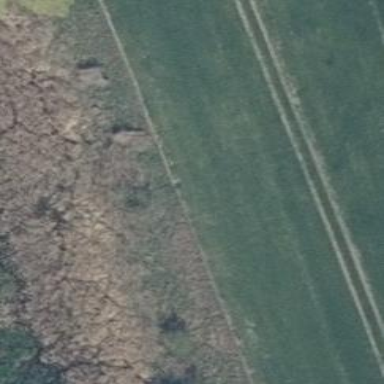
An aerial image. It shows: Area covered with grass.